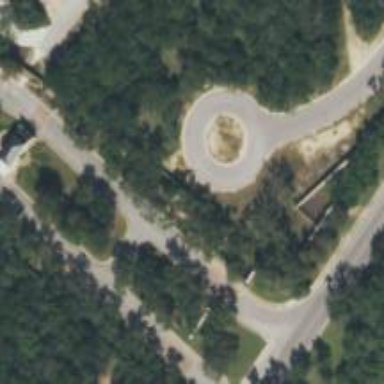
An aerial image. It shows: Turning loop on the road.